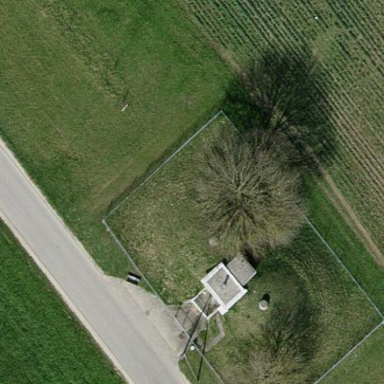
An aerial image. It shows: Fence is in the image.